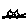
Label: cat